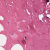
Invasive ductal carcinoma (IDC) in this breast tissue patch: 0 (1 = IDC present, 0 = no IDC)